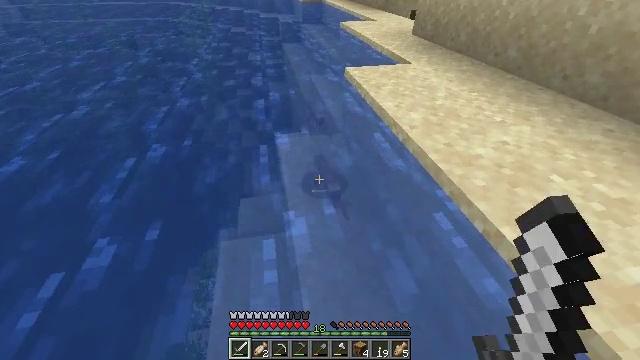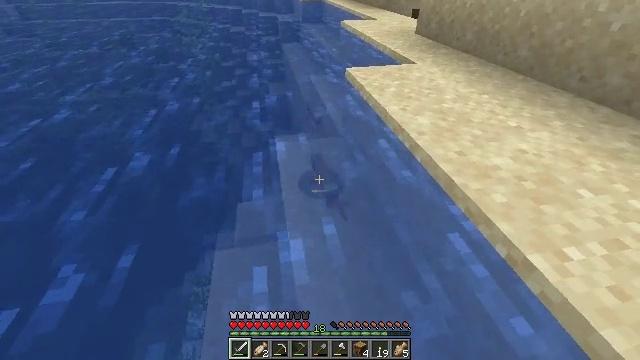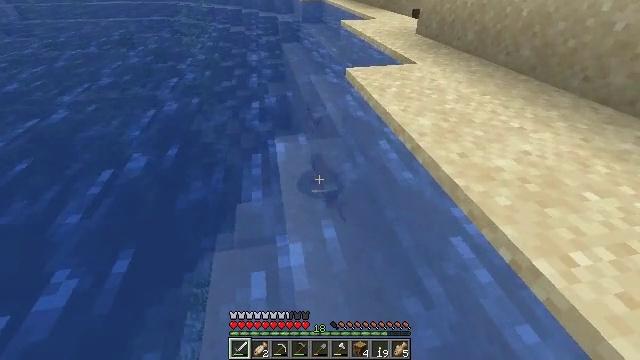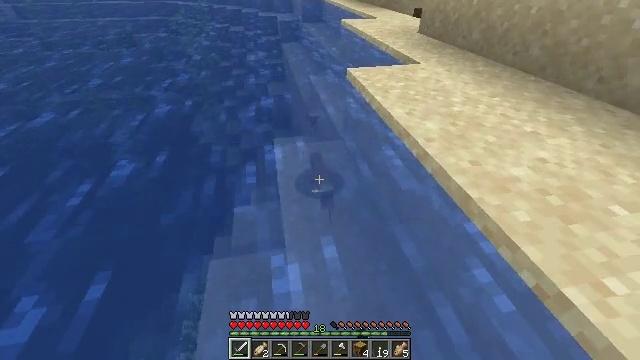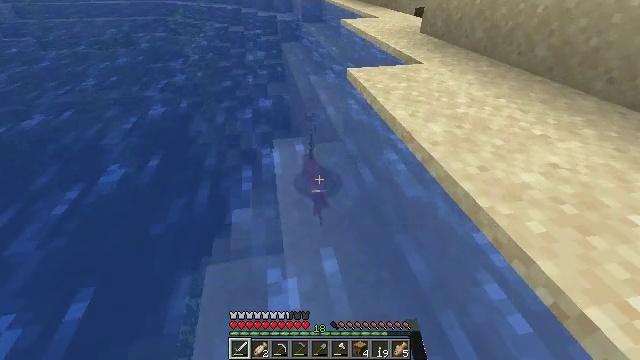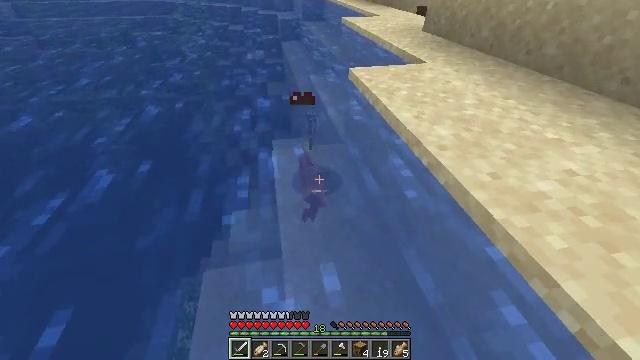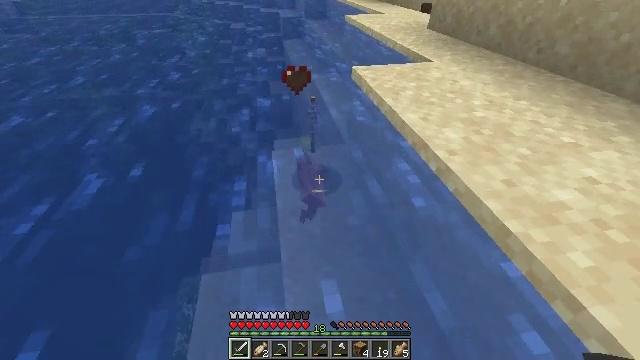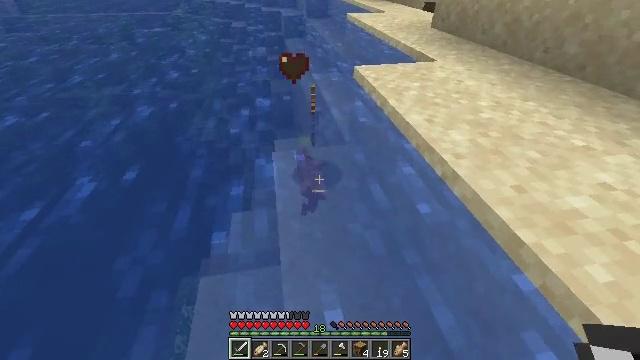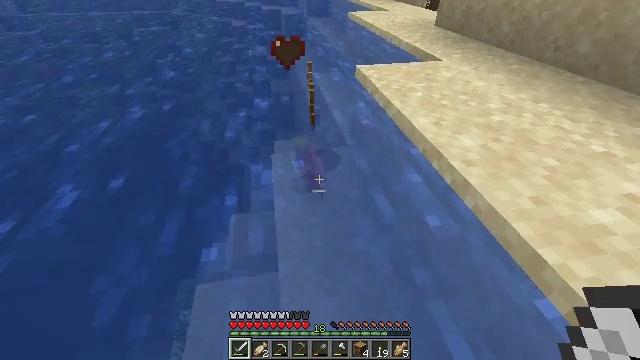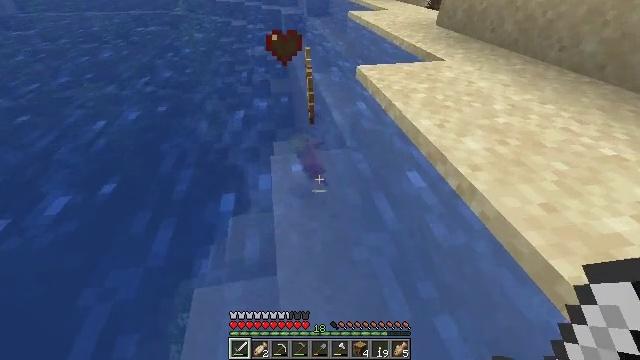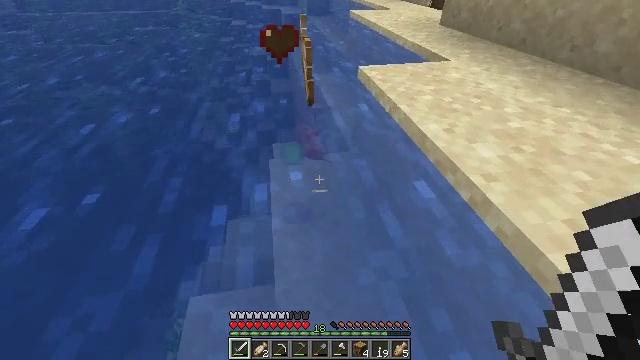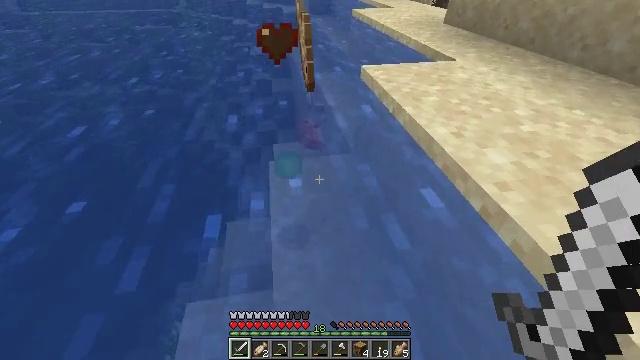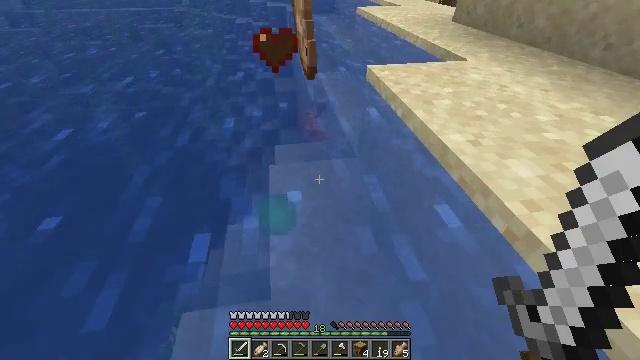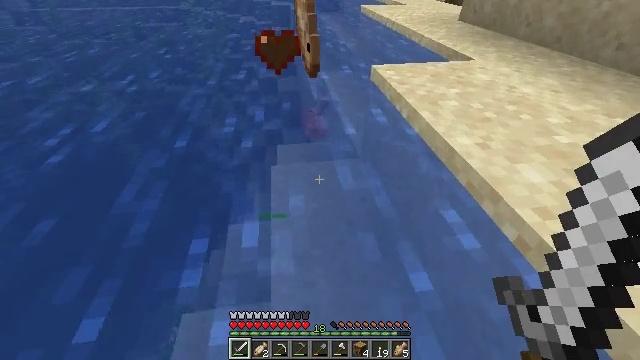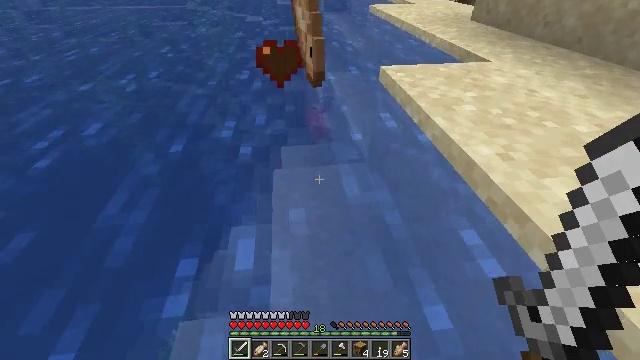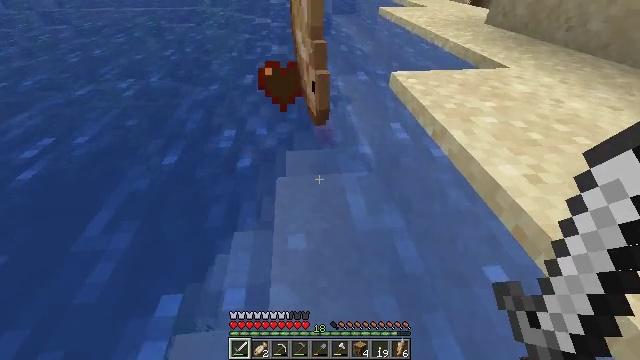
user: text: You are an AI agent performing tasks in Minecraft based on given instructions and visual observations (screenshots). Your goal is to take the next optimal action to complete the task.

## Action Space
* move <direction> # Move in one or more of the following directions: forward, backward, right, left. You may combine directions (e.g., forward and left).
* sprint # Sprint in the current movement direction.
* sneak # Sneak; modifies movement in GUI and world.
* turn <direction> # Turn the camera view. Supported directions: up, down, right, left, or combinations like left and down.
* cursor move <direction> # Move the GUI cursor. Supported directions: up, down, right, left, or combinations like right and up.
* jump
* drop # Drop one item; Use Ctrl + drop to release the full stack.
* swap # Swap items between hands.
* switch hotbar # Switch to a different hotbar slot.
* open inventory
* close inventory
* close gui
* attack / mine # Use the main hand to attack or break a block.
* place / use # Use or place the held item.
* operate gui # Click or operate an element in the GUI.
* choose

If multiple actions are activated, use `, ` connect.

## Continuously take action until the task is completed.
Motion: motion action
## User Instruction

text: Catch and defeat a cod.
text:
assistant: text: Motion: move forward, attack / mine
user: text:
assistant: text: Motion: move forward
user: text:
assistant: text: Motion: move forward
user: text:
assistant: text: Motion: move forward
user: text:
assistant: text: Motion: move forward
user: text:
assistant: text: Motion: move forward
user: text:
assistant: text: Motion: move forward
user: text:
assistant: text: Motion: move forward
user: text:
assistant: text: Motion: move forward
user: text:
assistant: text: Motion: move forward
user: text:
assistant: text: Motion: move forward
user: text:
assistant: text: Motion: move forward
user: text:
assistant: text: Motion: move forward
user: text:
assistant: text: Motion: move forward, turn left
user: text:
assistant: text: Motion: move forward, turn left
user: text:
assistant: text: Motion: move forward
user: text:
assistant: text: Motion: move forward
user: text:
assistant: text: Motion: move forward
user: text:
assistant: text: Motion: move forward
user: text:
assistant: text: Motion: move forward
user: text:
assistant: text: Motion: move forward
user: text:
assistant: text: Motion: move forward
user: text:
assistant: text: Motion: move forward
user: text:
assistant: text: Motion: move forward
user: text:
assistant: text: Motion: move forward
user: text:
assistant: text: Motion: move forward
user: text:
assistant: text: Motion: move forward
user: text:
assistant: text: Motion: move forward
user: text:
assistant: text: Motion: move forward
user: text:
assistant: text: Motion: move forward